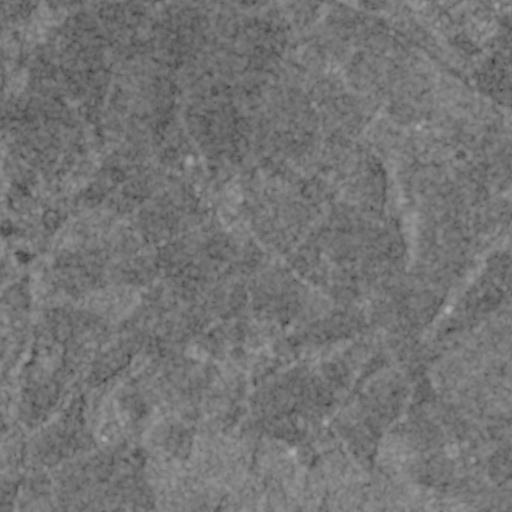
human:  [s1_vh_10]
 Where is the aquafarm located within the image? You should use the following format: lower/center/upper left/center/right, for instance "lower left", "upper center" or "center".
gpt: The aquafarm is located in the upper left of the image.
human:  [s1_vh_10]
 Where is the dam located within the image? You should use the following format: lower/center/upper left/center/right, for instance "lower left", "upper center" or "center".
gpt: The dam is located in the lower left of the image.
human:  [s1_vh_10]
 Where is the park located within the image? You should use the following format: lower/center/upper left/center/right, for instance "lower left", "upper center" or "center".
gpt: The park is located in the lower right of the image.
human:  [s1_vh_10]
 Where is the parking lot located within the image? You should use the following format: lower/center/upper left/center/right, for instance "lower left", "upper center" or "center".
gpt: There is no parking lot in the image.

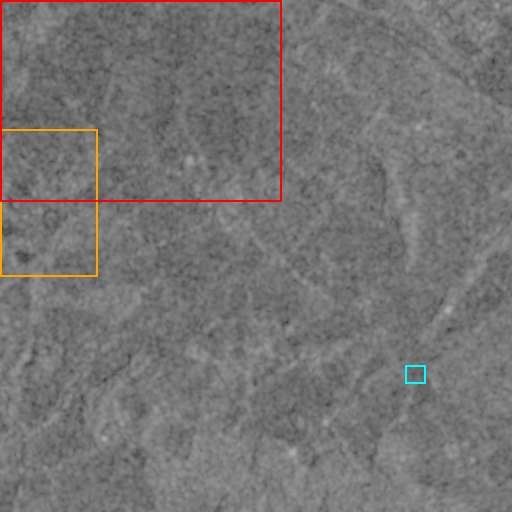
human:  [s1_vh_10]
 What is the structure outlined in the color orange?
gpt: The structure outlined in orange is an aquafarm.
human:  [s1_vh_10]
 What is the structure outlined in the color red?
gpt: The structure outlined in red is a crop field.
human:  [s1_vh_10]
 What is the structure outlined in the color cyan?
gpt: The structure outlined in cyan is a park.
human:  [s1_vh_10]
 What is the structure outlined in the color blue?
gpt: There is no blue outline.